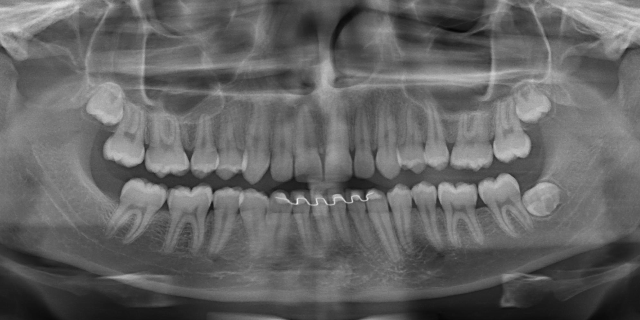
adult